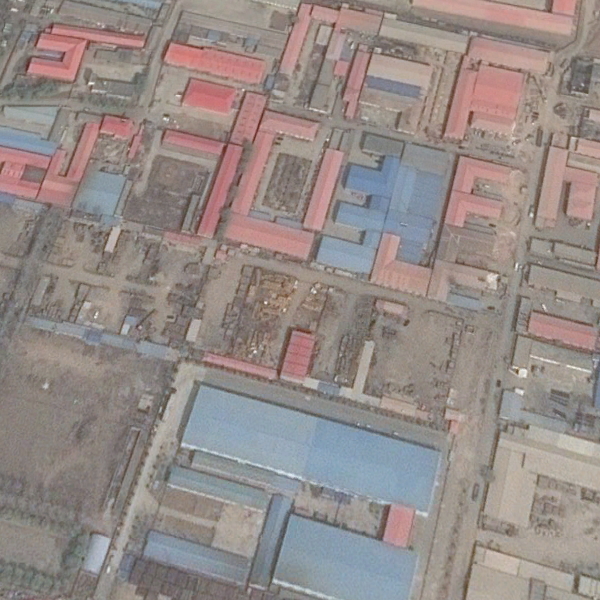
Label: Industrial